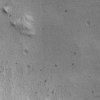
Atmospheric dust classification: not_dusty